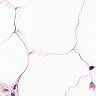
Metastatic tissue present: no